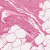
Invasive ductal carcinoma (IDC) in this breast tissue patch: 0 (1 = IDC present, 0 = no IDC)